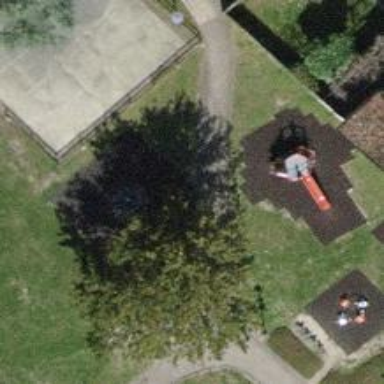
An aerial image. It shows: Playground area for leisure activities on the land.